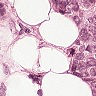
Metastatic tissue present: yes